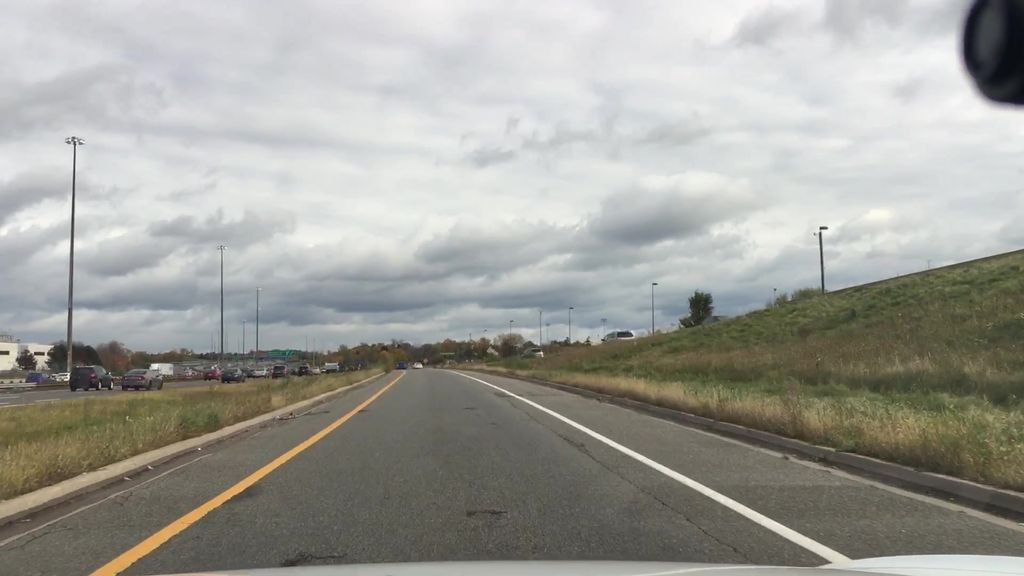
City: toronto